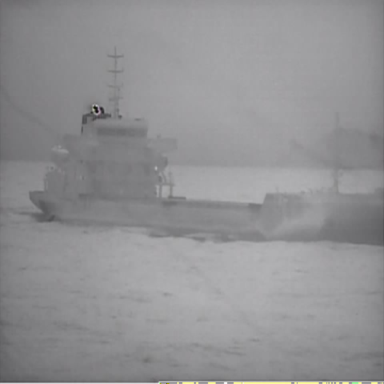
There is a liner in the infrared image.